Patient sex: M
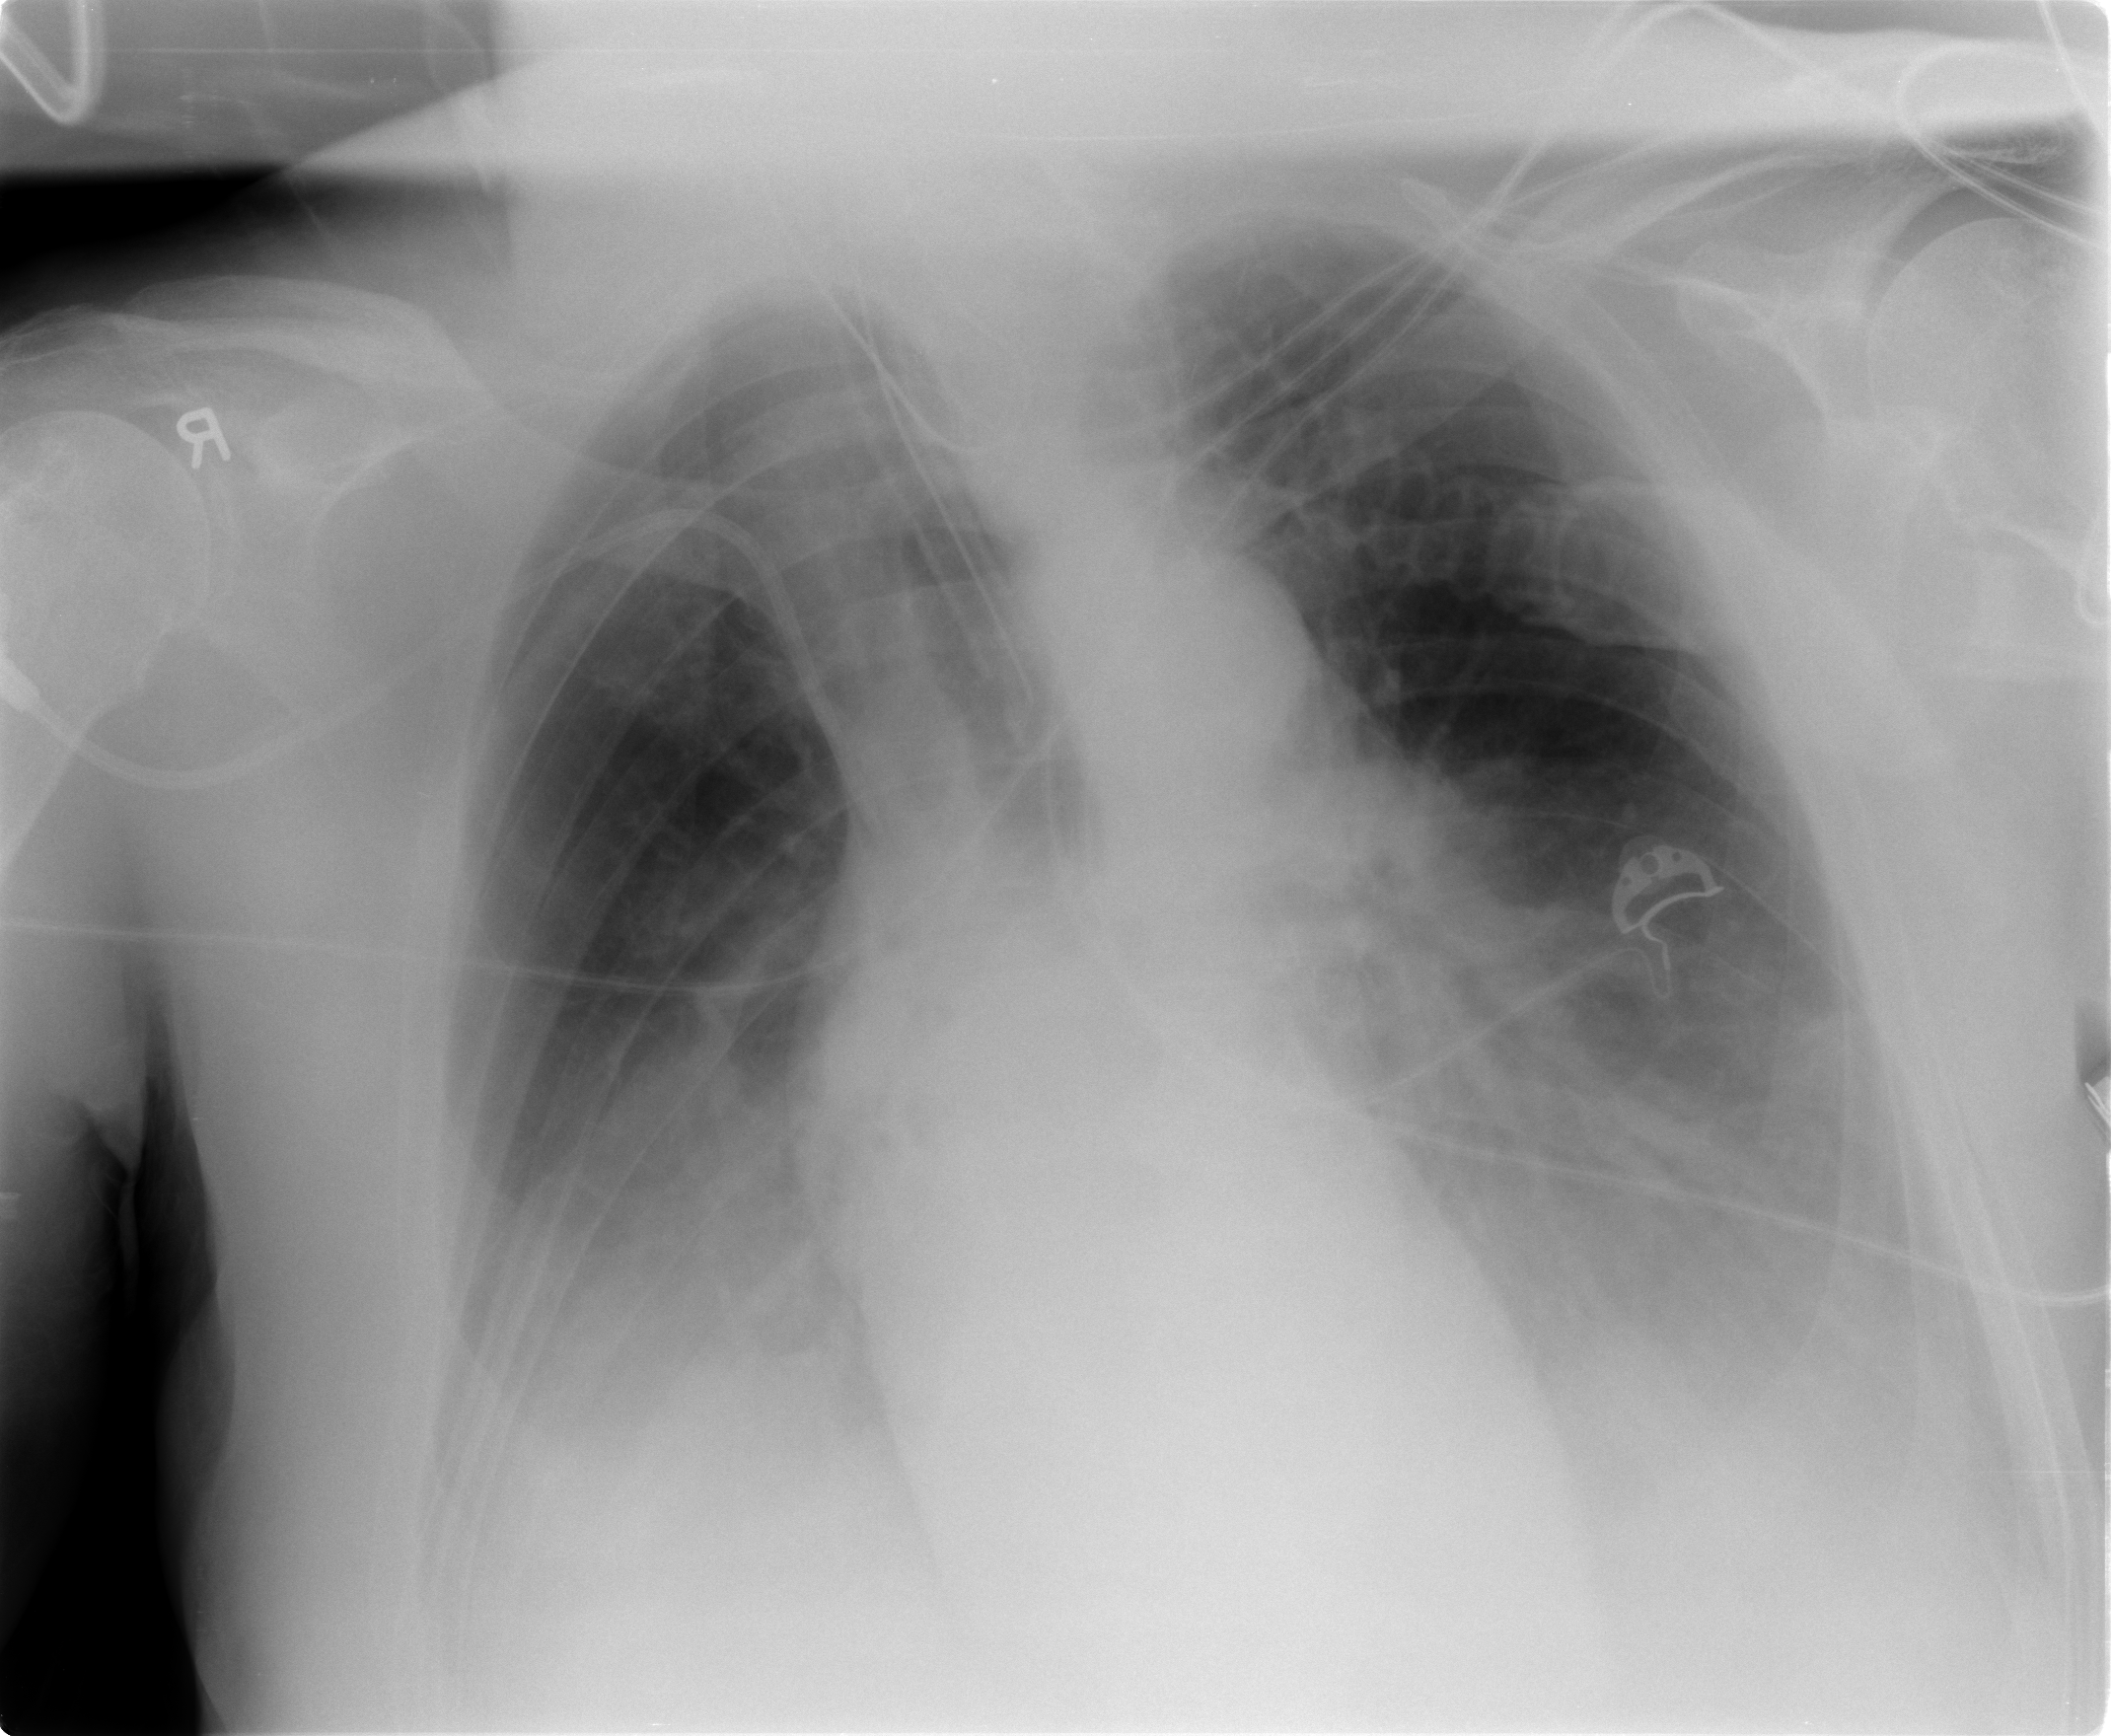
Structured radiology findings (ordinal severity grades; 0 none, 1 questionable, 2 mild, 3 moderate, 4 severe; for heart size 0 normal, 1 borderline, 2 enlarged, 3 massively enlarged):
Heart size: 1
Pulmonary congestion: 2
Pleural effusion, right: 2
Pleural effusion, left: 2
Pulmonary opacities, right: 1
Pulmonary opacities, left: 2
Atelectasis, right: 2
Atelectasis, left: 2